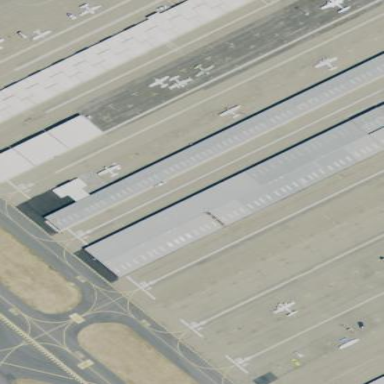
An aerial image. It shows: Building designed as airport hangar.